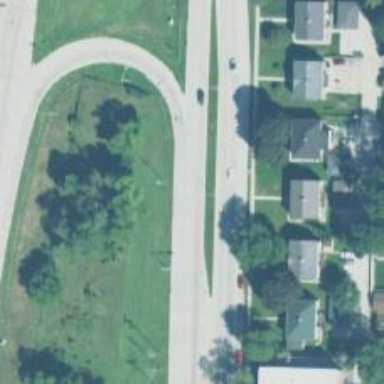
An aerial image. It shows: Secondary road with separate sidewalks.